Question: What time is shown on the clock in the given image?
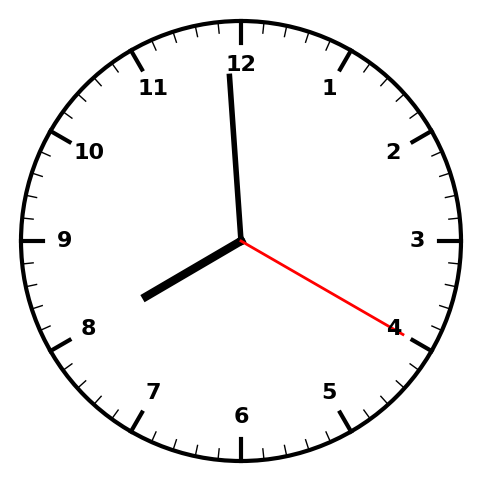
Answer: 07:59:20